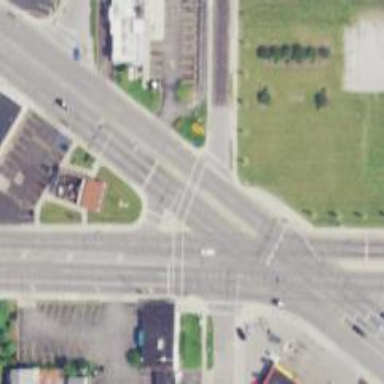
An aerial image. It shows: Crossing on footway.